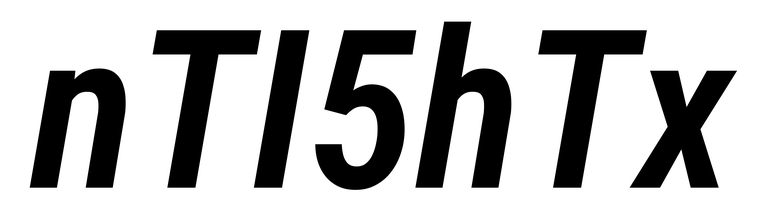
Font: Roboto-Italic_Condensed_SemiBold_Italic